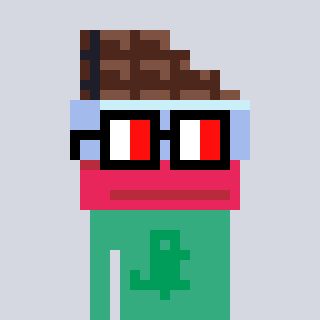
a pixel art character with square glasses with black frames and red eyes, a chocolate-shaped head and a teal-colored body on a cool background